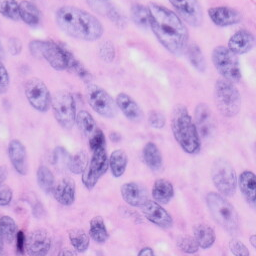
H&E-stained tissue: Skin